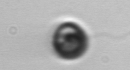
Label: flagellate